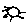
Label: sun